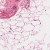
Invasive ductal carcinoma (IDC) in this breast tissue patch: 0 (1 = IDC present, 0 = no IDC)